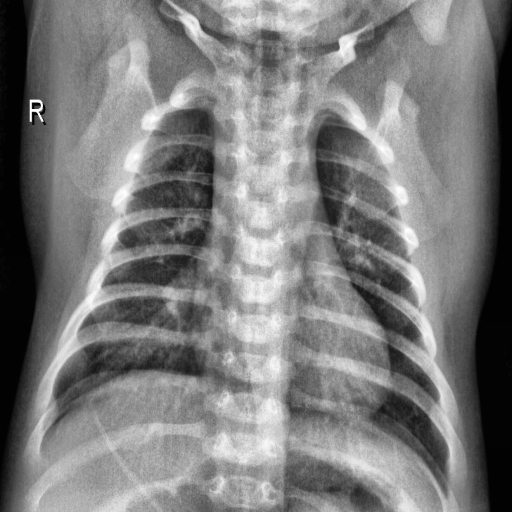
Finding: NORMAL